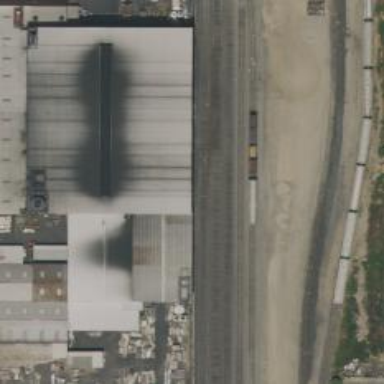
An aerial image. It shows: Railway siding for service.